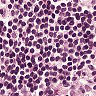
Metastatic tissue present: no